Question: I'm trying to create a team section for a firm website. I'd like to have a grid of team photos with a box next to the grid which is updated whenever I click on a person's picture, something like this:

The website is pure html/css, current version can be seen here: <URL>
I'm wondering if someone can suggest a simple solution to implement this feature - some HTML code snippet or the sort.
Thanks!
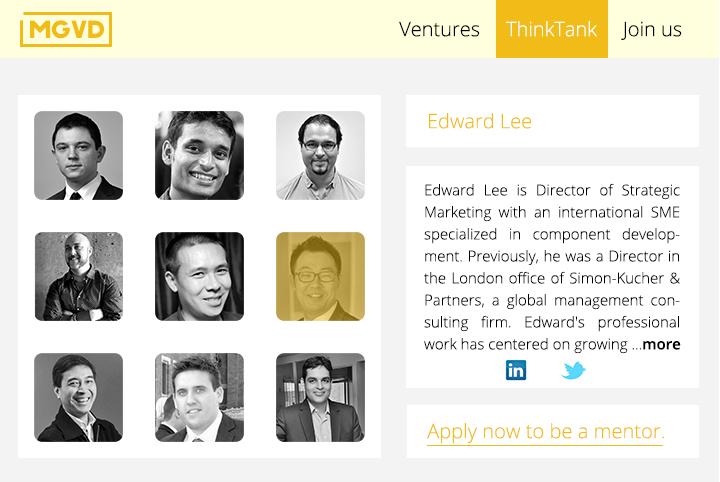
Answer: '''
<img class="myImg" id="pic1" src="http://lorempixel.com/100/100/sports/" />
<img class="myImg" id="pic2" src="http://lorempixel.com/100/100/sports/" />
<div id="info"></div>
'''
'''
//object with image id and description to show
var info = {
'pic1': 'Lorem ipsum dolor sit amet.',
'pic2': 'consetetur sadipscing elitr'
};
//get all images
var images = document.getElementsByClassName('myImg') || document.querySelectorAll('myImg');
//set eventhandler for each image
for (var i = 0; i < images.length; i++) {
images[i].addEventListener('click', function (event) {
//get the description from the object
document.getElementById('info').innerHTML = info[event.target.id];
}, false);
}
'''
<URL>